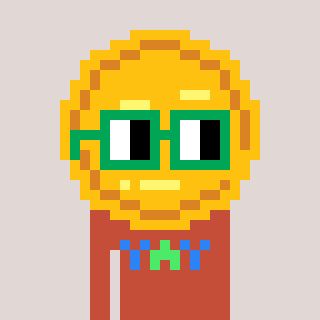
a pixel art character with square green glasses, a medal-shaped head and a rust-colored body on a warm background